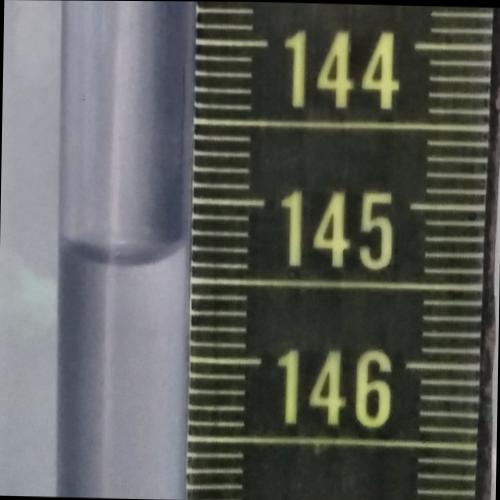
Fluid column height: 145.4 cm